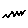
Label: zigzag